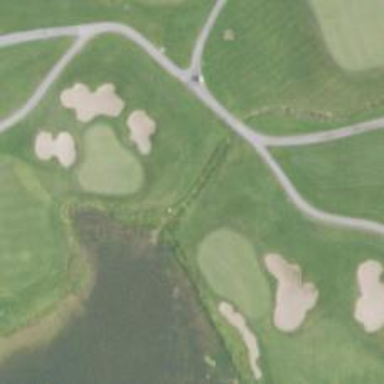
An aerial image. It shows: Golf course feature - water hazard.